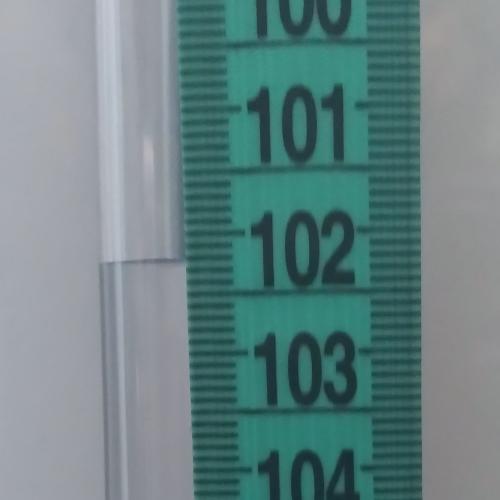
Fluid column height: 102.2 cm